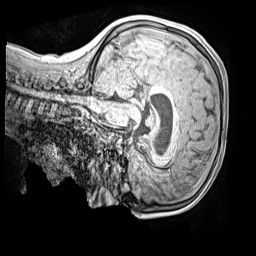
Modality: MP2RAGE
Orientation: sagittal
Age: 9
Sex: male
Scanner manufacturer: siemens
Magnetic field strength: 3 T
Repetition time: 4 s
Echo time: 0.00299 s